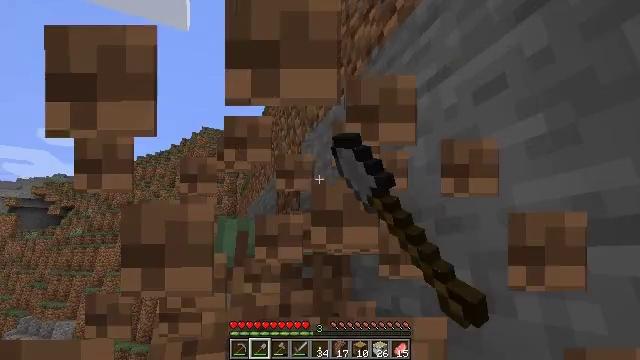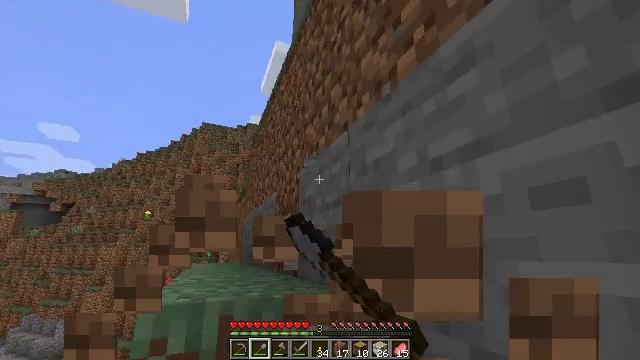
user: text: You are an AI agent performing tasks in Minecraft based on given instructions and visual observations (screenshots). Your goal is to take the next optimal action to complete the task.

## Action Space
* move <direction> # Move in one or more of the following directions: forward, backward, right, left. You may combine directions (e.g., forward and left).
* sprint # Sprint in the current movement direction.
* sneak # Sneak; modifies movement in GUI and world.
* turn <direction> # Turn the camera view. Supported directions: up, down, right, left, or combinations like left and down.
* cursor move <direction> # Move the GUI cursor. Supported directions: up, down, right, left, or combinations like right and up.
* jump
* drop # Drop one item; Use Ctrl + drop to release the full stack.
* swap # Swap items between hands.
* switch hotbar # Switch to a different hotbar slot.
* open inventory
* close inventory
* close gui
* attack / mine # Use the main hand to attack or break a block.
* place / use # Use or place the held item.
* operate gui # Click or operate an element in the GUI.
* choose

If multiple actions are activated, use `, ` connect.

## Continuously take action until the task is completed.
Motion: motion action
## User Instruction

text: Harvest grass block to clear the area.
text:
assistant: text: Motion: move forward, turn down, jump
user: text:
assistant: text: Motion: jump